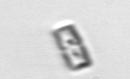
Label: Bacillariophyceae_morphotype1